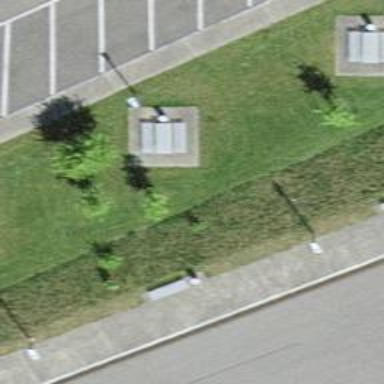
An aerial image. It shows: Picnic table located in leisure land area.